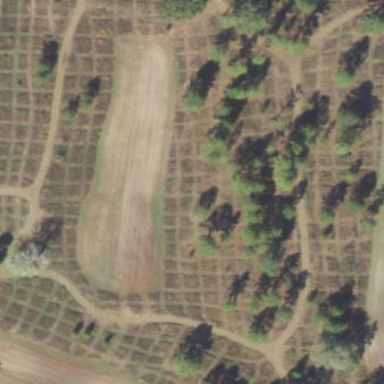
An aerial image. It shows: Orchard.